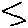
Label: zigzag